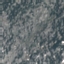
Label: HerbaceousVegetation